Interaction volume radius: 5 \u00c5
Interaction volume height: 10 \u00c5
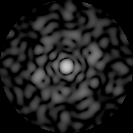
Disorder parameter: 0.7325